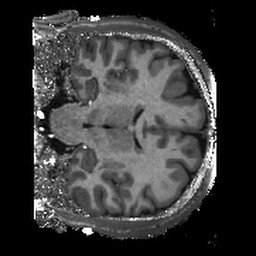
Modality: T1w
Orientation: coronal
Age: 22
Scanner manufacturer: siemens
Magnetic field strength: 3 T
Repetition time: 2.4 s
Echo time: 0.00224 s